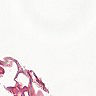
Metastatic tissue present: no